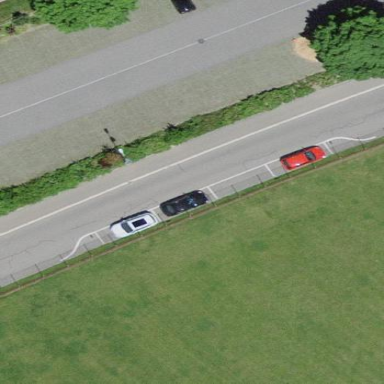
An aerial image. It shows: Street-side parallel parking area.